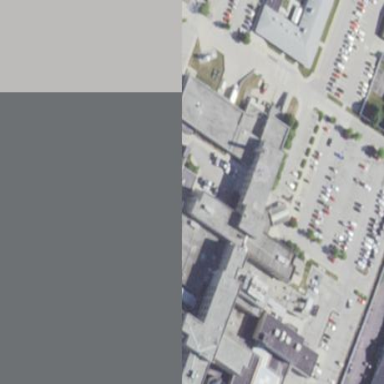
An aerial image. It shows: Hospital building.